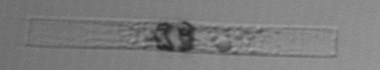
Label: Dactyliosolen_blavyanus